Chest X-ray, PA view. Patient: 54 years old, sex M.
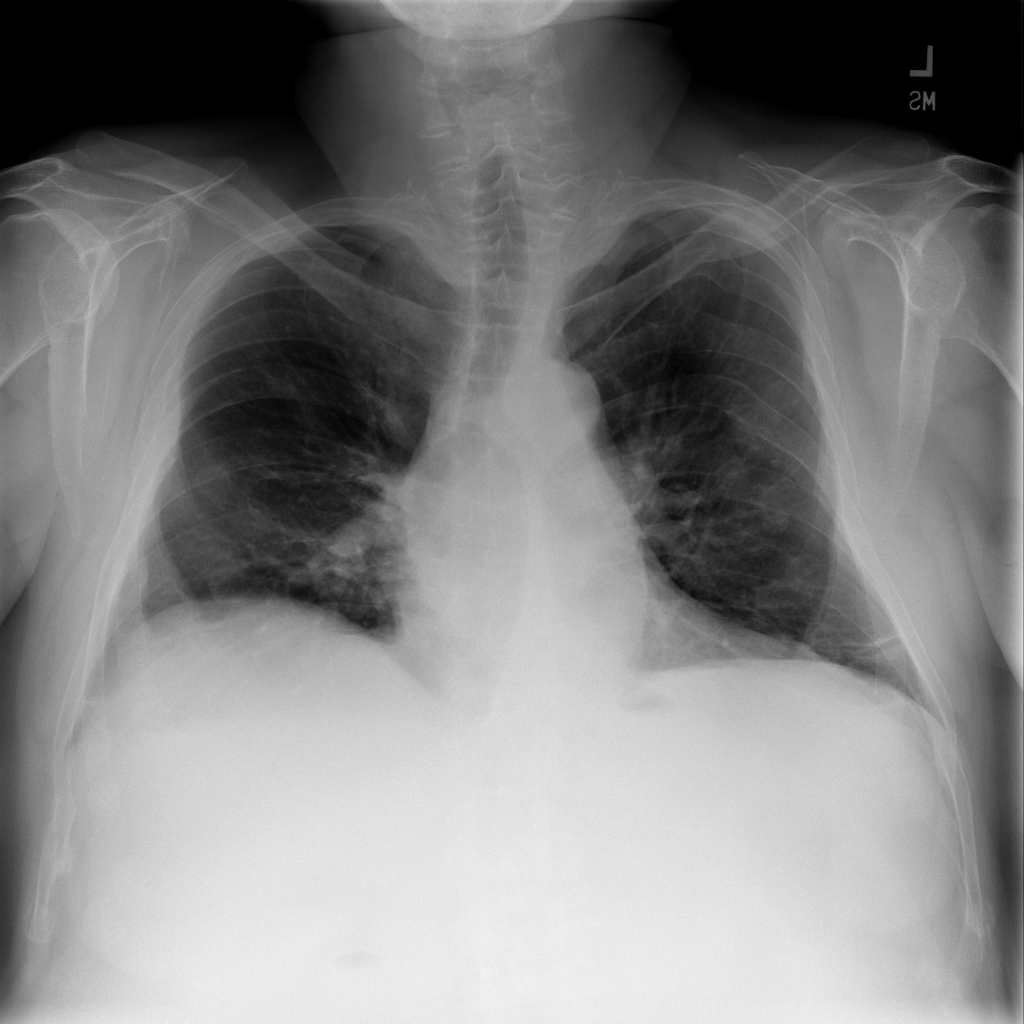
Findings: No Finding